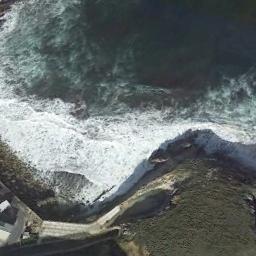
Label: beach